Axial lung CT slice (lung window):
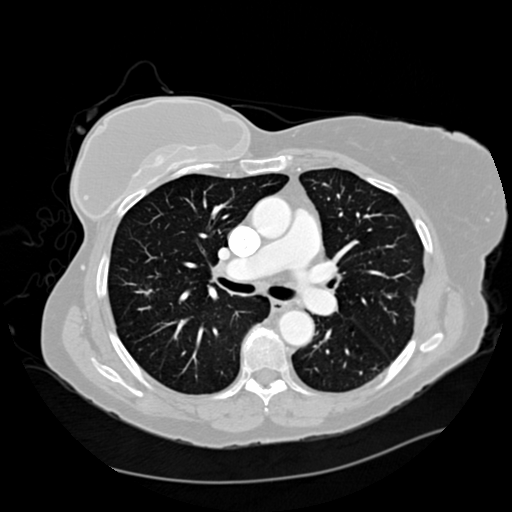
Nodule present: yes
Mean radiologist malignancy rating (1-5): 4